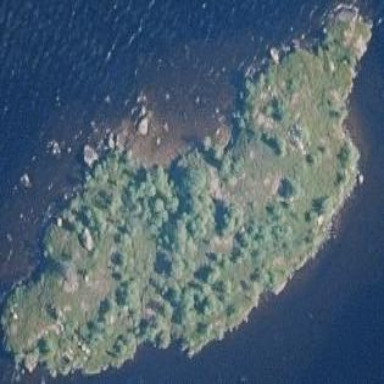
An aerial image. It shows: Islet.